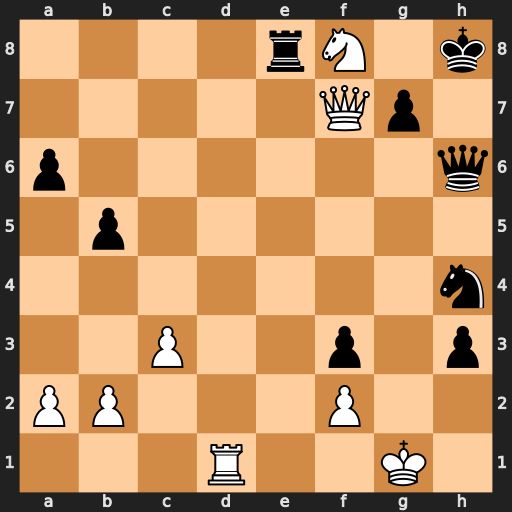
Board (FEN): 4rN1k/5Qp1/p6q/1p6/7n/2P2p1p/PP3P2/3R2K1
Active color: w
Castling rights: -
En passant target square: -
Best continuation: Qxe8 Qg5+ Kf1